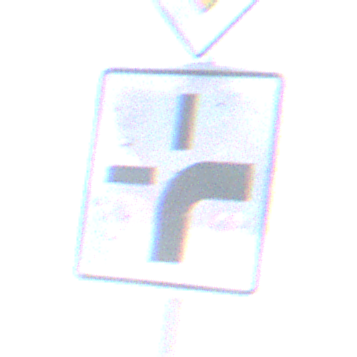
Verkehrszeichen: VerlaufVorfahrtsstrasse3
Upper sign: Vorfahrtsstrasse
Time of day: MorningAfternoon
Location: Outdoor (Nature)
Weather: Clear
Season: NotSpecified
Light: Natural